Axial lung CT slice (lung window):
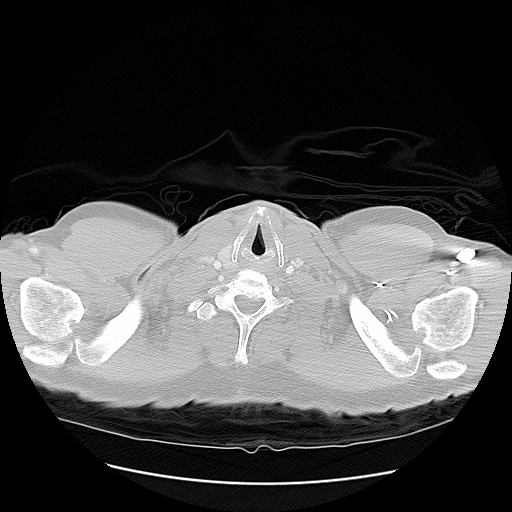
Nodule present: no